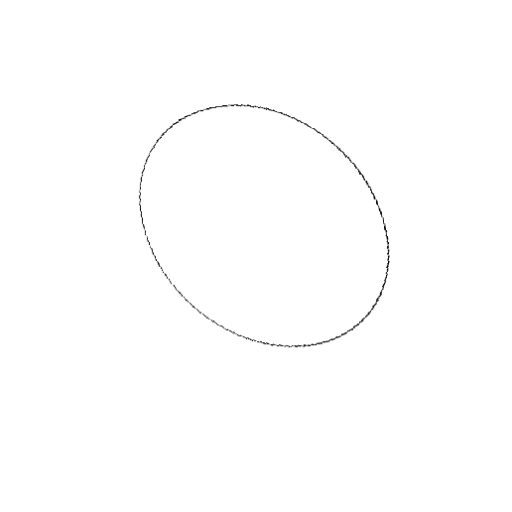
Crossing number: 0